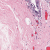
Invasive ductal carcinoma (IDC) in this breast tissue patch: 0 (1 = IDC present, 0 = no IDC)